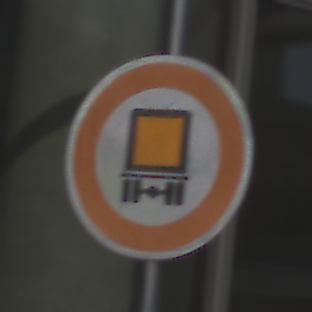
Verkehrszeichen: VerbotKennzeichnungspflichtigeKraftfahrzeugeGefaehrlicheGueter
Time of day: MorningAfternoon
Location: Outdoor (Urban)
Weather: PartlyCloudy
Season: NotSpecified
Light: Natural